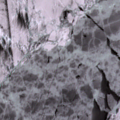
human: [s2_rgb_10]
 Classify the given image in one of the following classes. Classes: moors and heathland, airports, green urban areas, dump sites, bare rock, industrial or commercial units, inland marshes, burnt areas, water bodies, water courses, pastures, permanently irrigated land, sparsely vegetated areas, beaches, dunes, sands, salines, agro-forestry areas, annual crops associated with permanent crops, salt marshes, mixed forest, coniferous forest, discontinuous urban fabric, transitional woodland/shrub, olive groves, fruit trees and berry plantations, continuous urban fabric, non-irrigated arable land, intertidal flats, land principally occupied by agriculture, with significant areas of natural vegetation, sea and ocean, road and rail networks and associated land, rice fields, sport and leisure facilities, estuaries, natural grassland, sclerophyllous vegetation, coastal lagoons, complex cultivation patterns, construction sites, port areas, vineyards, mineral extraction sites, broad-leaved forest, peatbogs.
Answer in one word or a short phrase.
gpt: sea and ocean